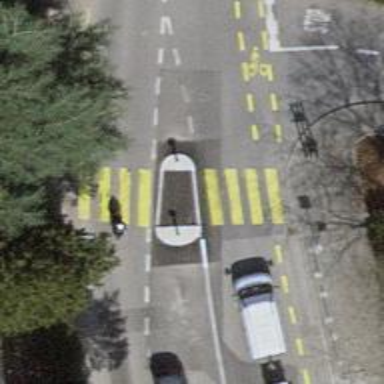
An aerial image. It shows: Asphalt footway with crossing that includes island.